【题型】填空题　【知识点】平面几何　【难度】easy
如图，直线$a$、$b$垂直相交于点$O$，曲线$C$是关于点$O$的中心对称图形，点$A$的对称点是$A'$，$AB \perp a$于点$B$，$A'D \perp b$于点$D$，若$OB = 10$，$OD = 6$，则阴影部分的面积之和\underline{\quad\quad\quad\quad}。

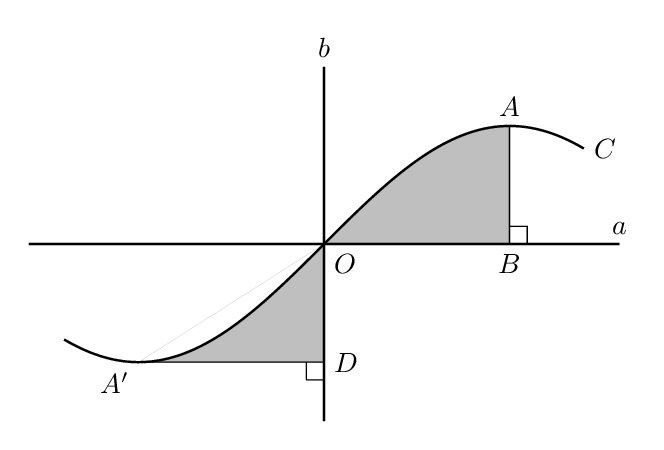
【解答】
【答案】$\boldsymbol{60}$

【分析】本题考查了中心对称图形的概念，理解中心对称的概念是解题的关键。根据中心对称图形的概念，以及长方形的面积公式即可解答。中心对称图形：在平面内，把一个图形绕着某个点旋转$180^\circ$，如果旋转后的图形能与原来的图形重合，那么这个图形叫做中心对称图形。

【详解】解：$\because$ 直线$a$、$b$垂直相交于点$O$，曲线$C$关于点$O$成中心对称，点$A$的对称点是点$A'$，$AB \perp a$于点$B$，$A'D \perp b$于点$D$，$OB = 10$，$OD = 6$，\\
$\therefore AB = 6$，

$\therefore$ 图形\textcircled{1}与图形\textcircled{2}面积相等，\\
$\therefore$ 阴影部分的面积之和$=$长方形$ABOE$的面积$= 10 \times 6 = 60$。

故答案为：$60$。
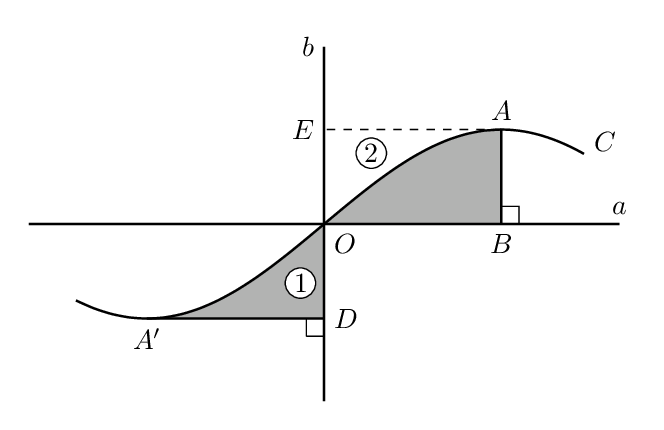